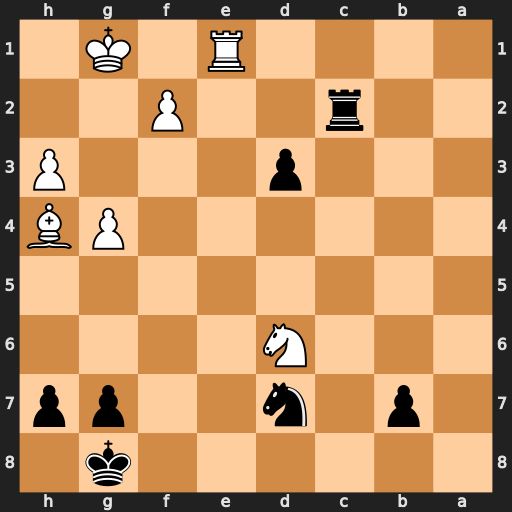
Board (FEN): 6k1/1p1n2pp/3N4/8/6PB/3p3P/2r2P2/4R1K1
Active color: b
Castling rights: -
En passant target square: -
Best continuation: d2 Rd1 Rc1